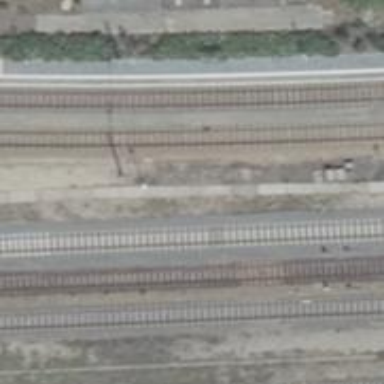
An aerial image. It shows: Rail siding with electrified contact lines.